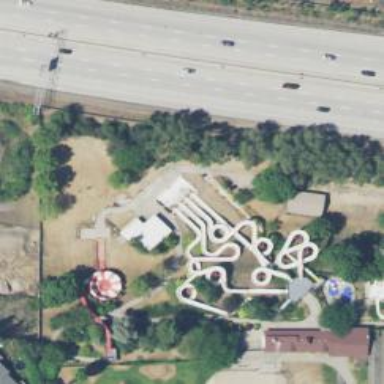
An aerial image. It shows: Water slide attraction.